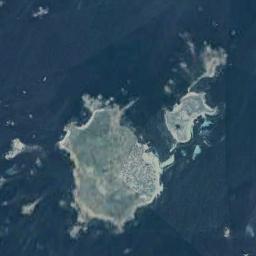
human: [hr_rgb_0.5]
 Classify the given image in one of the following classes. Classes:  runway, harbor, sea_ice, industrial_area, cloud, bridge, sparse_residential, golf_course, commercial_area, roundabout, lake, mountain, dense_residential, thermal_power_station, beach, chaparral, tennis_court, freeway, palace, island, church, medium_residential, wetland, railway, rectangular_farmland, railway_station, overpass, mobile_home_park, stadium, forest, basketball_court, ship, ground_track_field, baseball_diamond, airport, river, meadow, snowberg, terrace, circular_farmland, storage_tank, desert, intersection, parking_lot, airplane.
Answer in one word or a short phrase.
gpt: island